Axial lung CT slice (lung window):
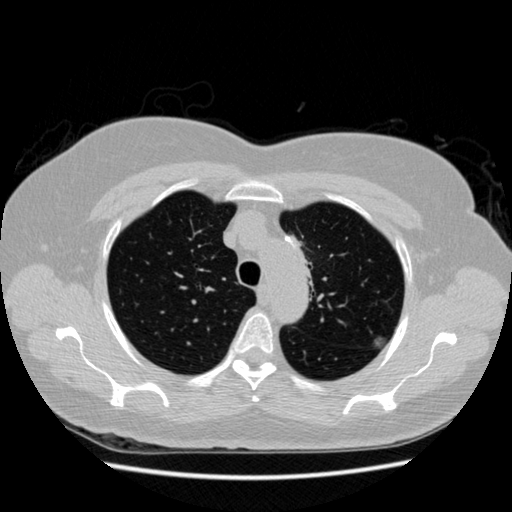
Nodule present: yes
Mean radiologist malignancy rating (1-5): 3.75